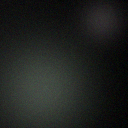
Screen state: off